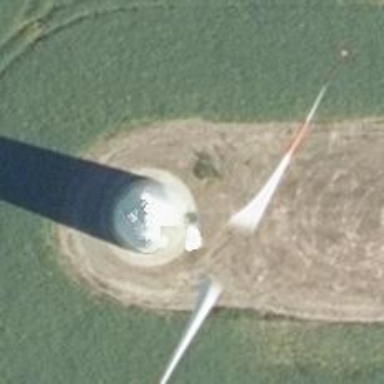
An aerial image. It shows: Wind-powered generator.